Question: With VS Update 4, we can now use Release Management with Visual Studio Online.
With Release Management server : no problem.
With Visual Studio Online : I can't manage to create a automated deployment.
My process always fail to "Deploy Step" with this log message "The given key was not present in the dictionary".
My environment is localized in different cloud service in Azure.
Do you have an idea of where the problem may come?

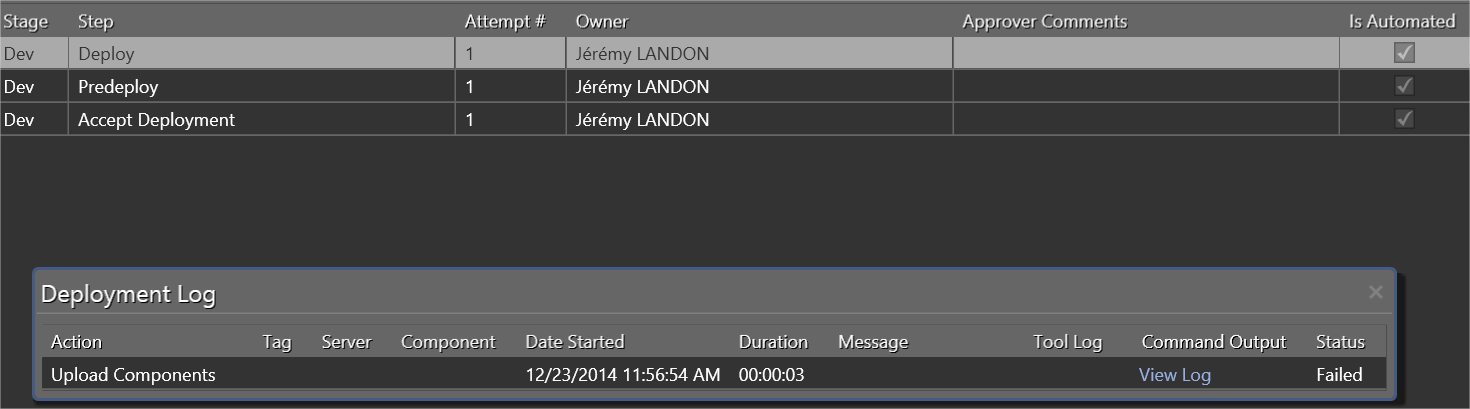
Answer: We are not supporting standard environments in VSO as of now and from the error message (which is bad), it looks like you are trying to run a release on a standard environment.
Recently we have blocked creation of new standard environments but have not touched the existing standard environments.
Can you please try running a release on a VNext azure environment & share whether it works for you or not?